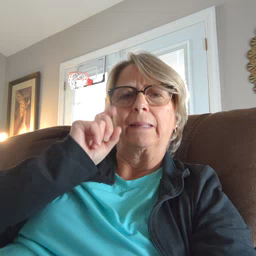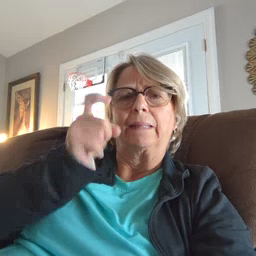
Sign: gift